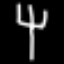
Label: fork